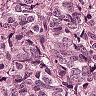
Metastatic tissue present: yes